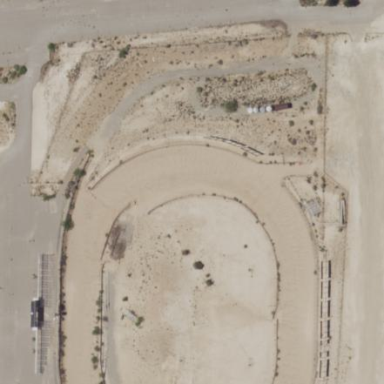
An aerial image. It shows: Sports center specializing in motorsports.